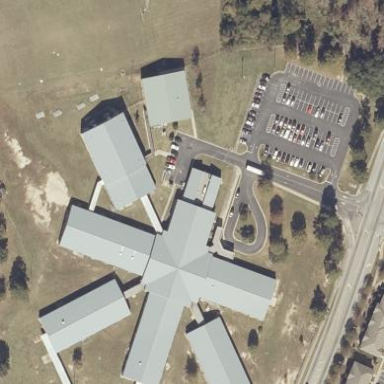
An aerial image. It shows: School.